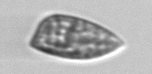
Label: Prorocentrum_dentatum